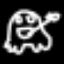
Label: frog